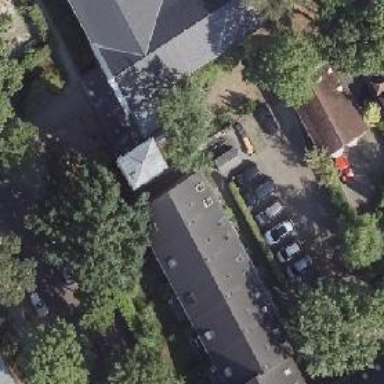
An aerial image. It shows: Kindergarten.